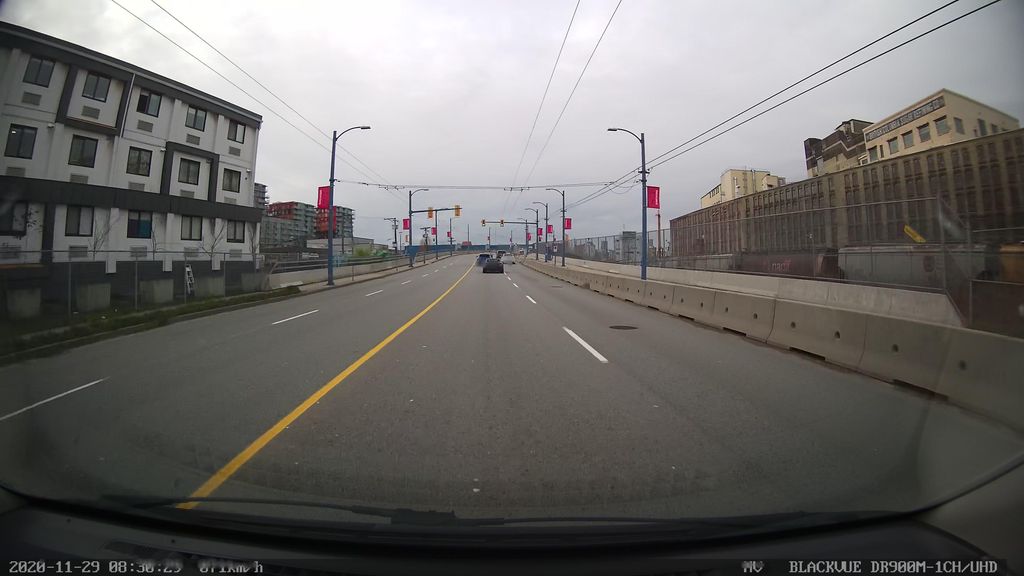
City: vancouver